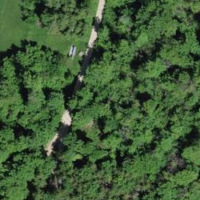
EUNIS habitat code: 41
Species observed at this site:
Vincetoxicum hirundinaria